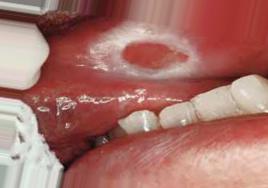
Condition: Mouth Ulcer